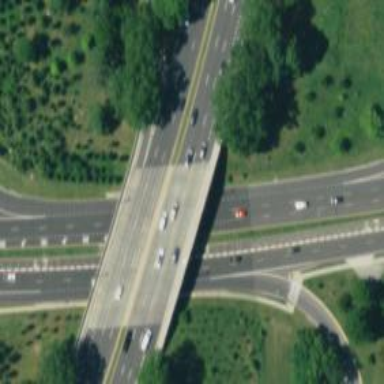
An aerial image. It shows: Primary highway bridge that is also expressway.